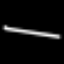
Label: line